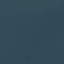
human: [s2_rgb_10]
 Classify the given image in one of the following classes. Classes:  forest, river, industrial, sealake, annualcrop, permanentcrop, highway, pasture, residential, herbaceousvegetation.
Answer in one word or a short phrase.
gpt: SeaLake